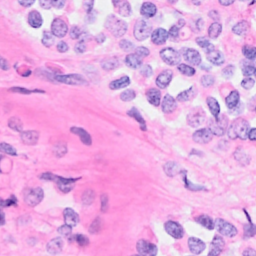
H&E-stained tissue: Breast